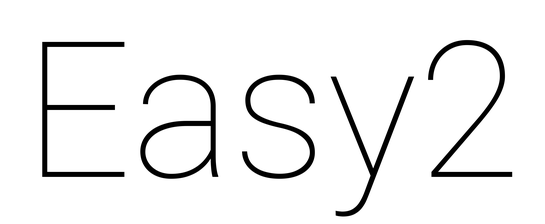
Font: Roboto_Thin